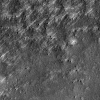
Atmospheric dust classification: not_dusty